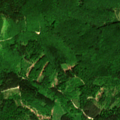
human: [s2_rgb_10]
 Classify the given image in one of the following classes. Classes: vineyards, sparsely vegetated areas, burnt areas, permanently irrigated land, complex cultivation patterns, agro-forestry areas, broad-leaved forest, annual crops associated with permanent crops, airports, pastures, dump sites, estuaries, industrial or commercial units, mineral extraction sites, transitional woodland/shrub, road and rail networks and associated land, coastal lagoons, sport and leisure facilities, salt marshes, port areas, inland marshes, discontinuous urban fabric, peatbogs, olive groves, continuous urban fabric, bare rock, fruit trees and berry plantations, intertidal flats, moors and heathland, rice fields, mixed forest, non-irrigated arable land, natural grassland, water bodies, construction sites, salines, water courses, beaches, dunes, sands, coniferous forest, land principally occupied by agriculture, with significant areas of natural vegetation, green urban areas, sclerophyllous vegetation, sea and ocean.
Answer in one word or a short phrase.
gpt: broad-leaved forest, mixed forest